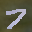
Label: 7